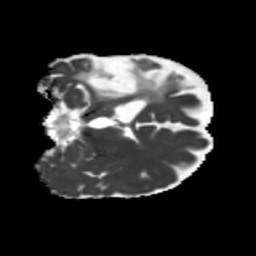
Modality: MD
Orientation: coronal
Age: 56
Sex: female
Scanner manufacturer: siemens
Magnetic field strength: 3 T
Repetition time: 5.25 s
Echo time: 0.08 s